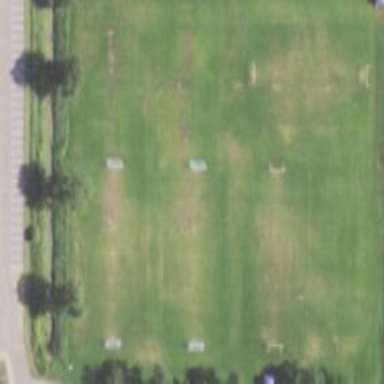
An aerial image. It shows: Soccer pitch for outdoor sports and leisure activities.